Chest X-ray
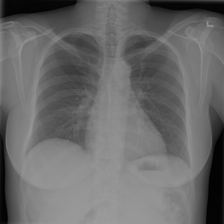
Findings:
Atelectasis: negative
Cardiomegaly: negative
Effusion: negative
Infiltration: negative
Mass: negative
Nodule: negative
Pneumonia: negative
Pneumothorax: negative
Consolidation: negative
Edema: negative
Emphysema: negative
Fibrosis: negative
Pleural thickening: negative
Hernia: negative